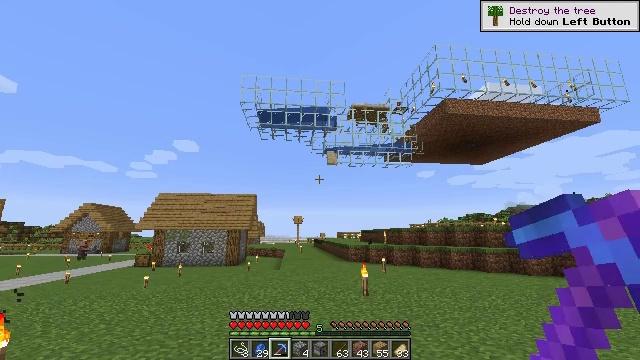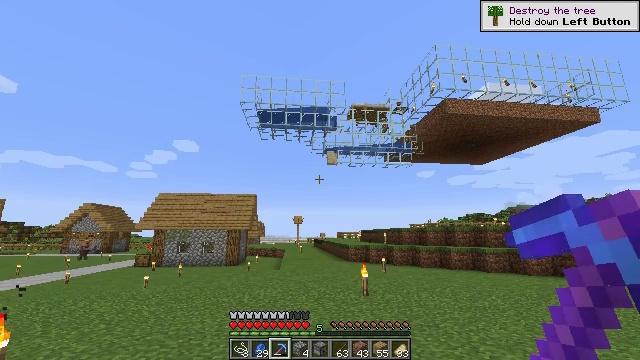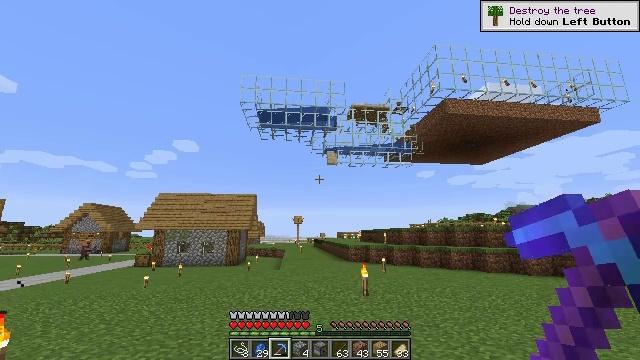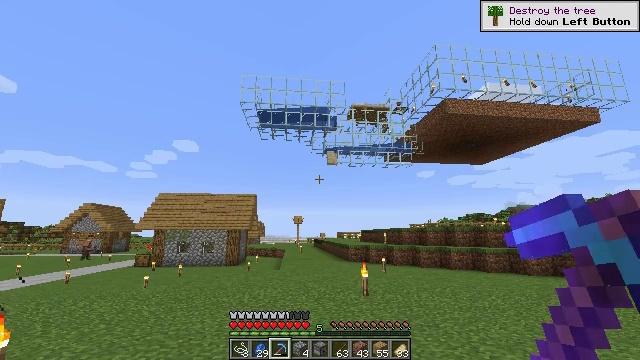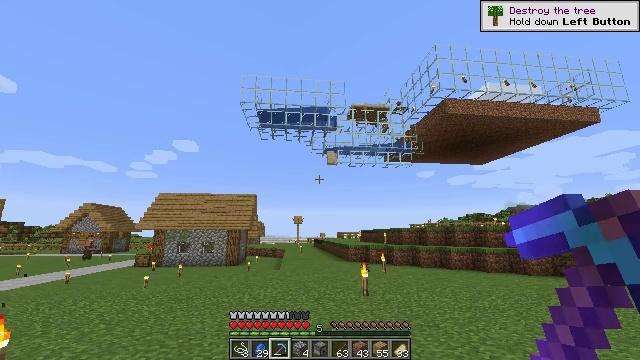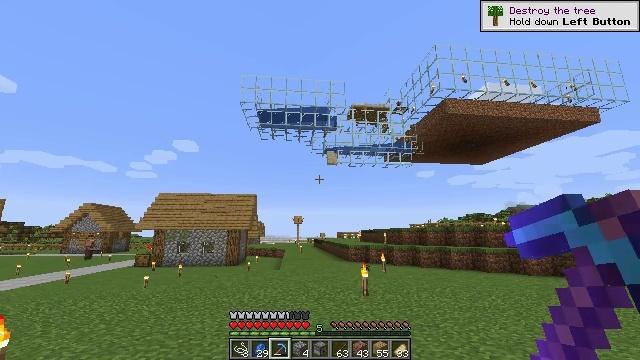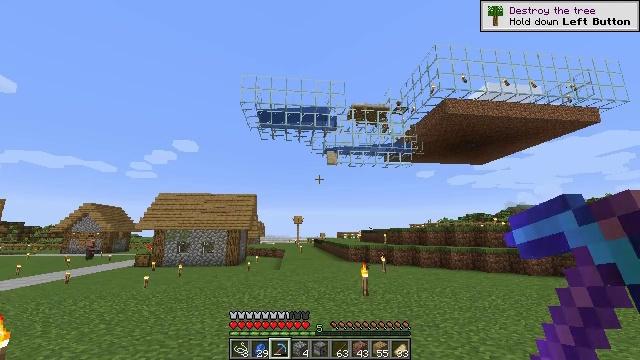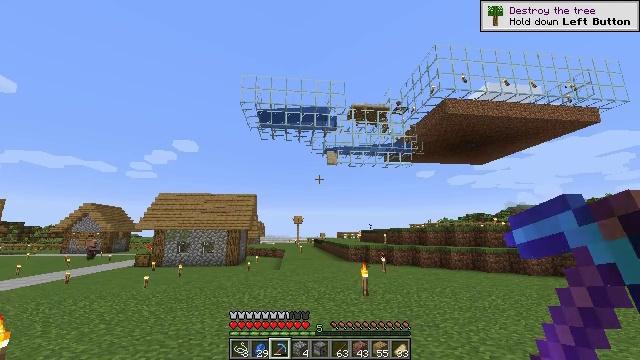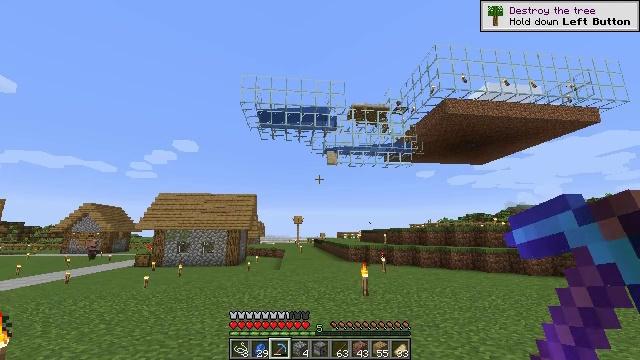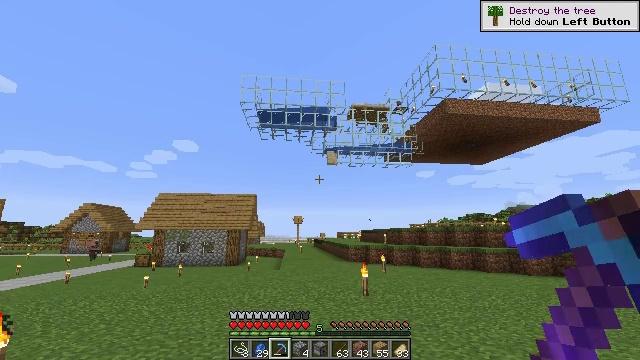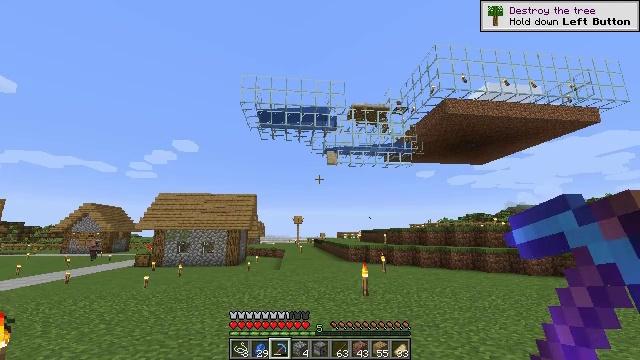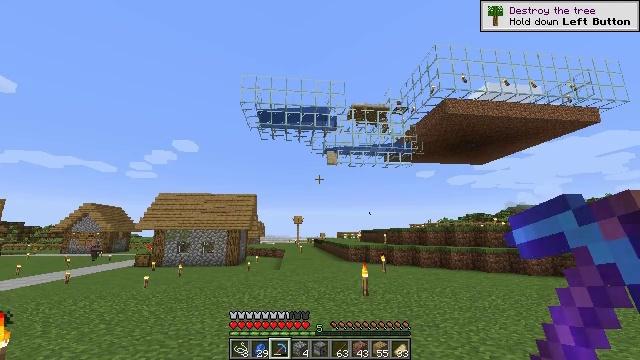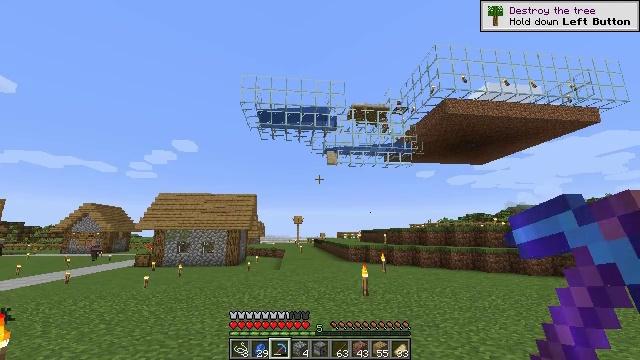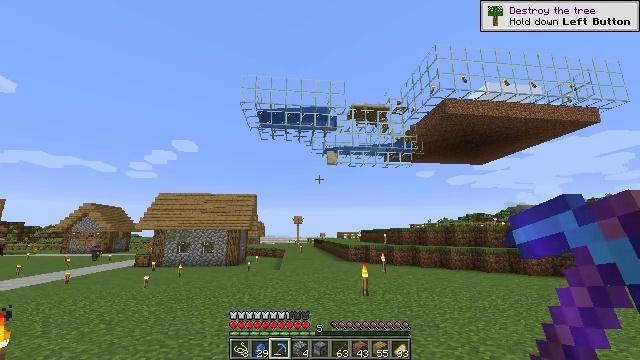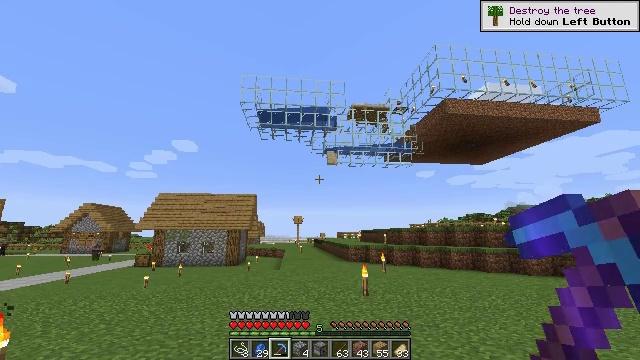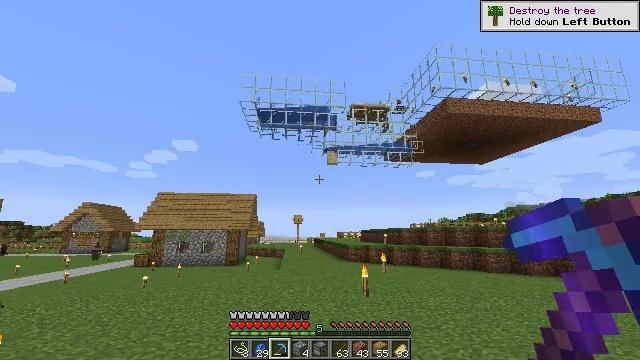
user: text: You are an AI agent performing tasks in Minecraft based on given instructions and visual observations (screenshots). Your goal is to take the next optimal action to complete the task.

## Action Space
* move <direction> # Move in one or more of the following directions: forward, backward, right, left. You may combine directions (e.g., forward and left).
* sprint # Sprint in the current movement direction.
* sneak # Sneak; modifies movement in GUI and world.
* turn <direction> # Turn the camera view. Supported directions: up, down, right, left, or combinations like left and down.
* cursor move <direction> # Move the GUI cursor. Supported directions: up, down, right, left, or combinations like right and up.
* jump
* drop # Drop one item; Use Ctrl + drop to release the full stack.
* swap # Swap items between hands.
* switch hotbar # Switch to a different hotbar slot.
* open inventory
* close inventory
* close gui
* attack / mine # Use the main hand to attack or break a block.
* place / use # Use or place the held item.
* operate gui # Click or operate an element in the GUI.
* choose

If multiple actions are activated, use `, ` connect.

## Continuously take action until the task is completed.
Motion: motion action
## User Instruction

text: Harvest sugar cane from the plant.
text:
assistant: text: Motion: no_op
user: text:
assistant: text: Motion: no_op
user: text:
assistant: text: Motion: no_op
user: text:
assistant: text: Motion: no_op
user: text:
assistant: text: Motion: no_op
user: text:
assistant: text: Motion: no_op
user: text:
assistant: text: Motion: no_op
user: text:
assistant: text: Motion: no_op
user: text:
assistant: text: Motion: no_op
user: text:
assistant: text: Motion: no_op
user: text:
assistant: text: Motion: no_op
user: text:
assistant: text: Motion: no_op
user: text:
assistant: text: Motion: no_op
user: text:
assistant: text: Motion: no_op
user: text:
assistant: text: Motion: move forward
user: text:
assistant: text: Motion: move forward, turn right and down
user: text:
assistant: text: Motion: move forward, turn right and down
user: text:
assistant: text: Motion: move forward, turn right and down
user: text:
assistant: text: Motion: move forward, sprint, turn right
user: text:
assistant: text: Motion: move forward, sprint, turn right
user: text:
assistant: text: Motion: move forward, sprint, turn right
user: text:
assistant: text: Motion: move forward, sprint
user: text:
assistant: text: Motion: move forward
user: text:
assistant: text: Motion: move forward
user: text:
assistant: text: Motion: move forward, sprint
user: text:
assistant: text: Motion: move forward, sprint
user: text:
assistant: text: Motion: move forward, sprint, turn left
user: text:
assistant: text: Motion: move forward, turn left
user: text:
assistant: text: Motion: move forward, turn left and up
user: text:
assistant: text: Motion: move forward, turn left and up